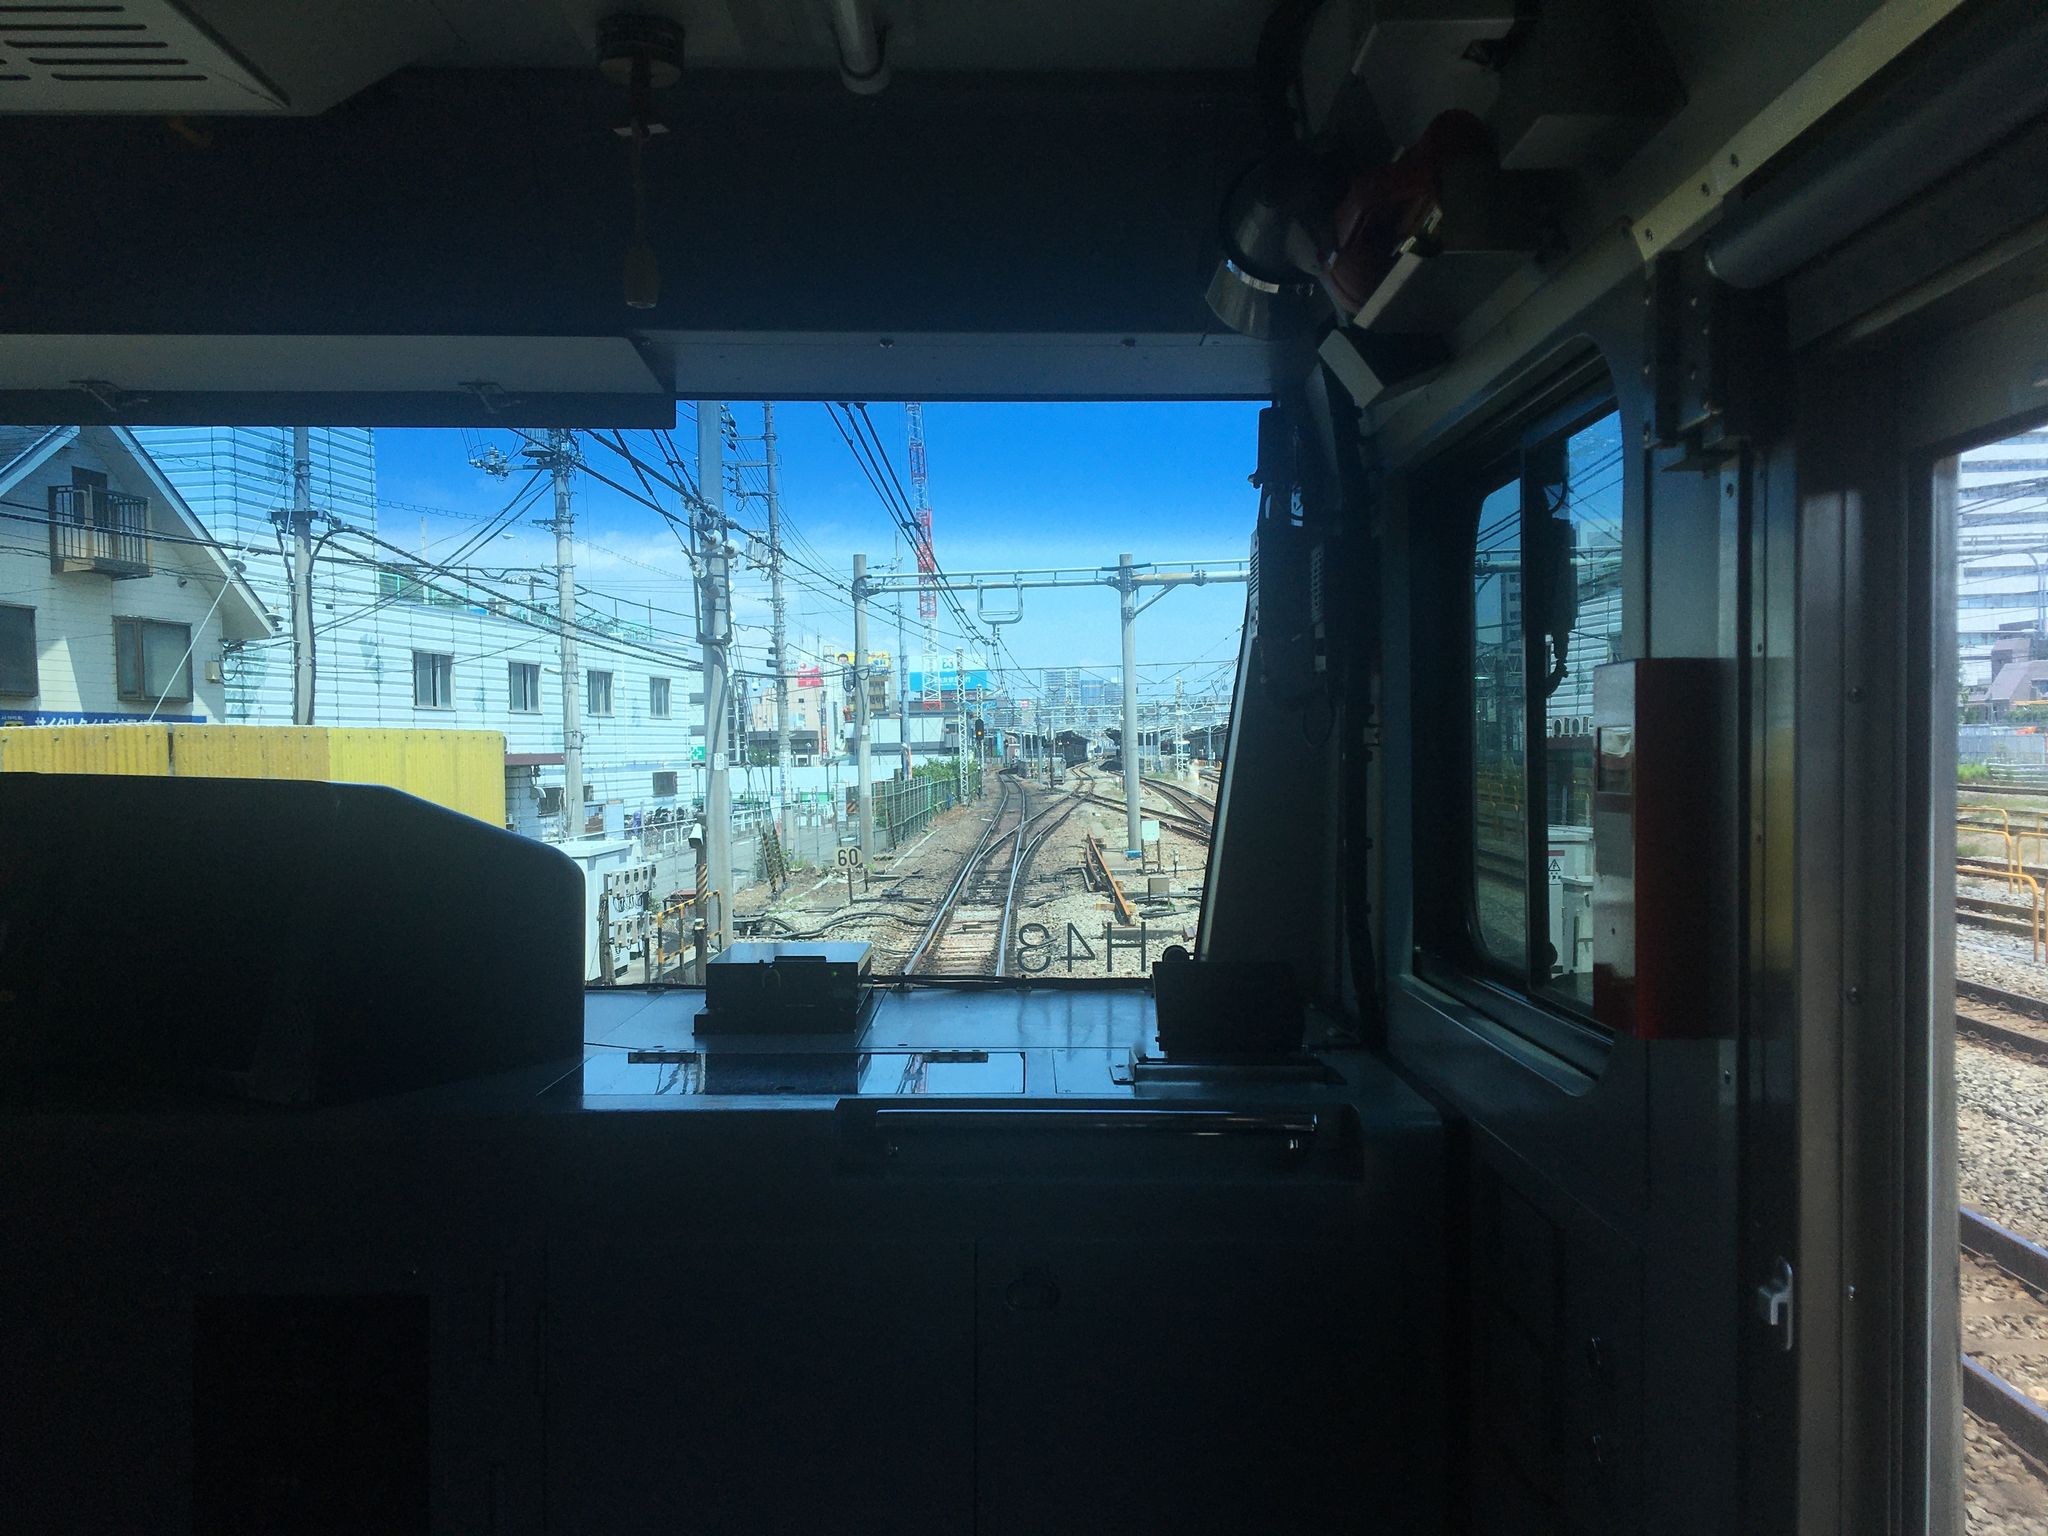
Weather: snowy
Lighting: day
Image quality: good
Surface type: railway
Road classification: footway, unclassified
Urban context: urban centre
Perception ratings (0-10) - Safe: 0.29, Lively: 7.57, Beautiful: 3.85, Boring: 9.8, Depressing: 3.59, Wealthy: 6